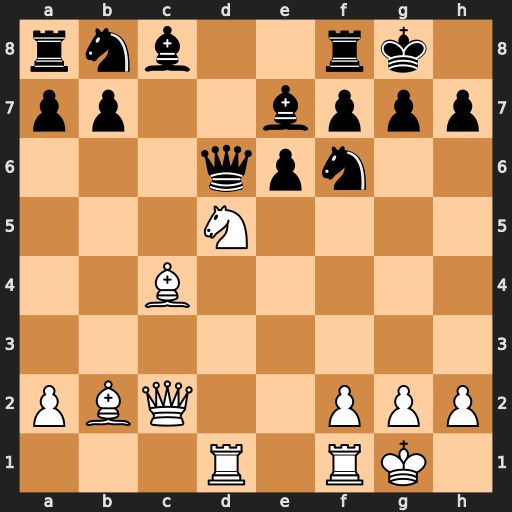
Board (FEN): rnb2rk1/pp2bppp/3qpn2/3N4/2B5/8/PBQ2PPP/3R1RK1
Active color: w
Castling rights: -
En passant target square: -
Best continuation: Nxf6+ Bxf6 Rxd6